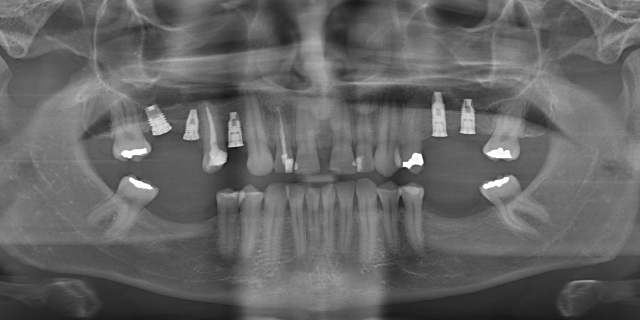
adult